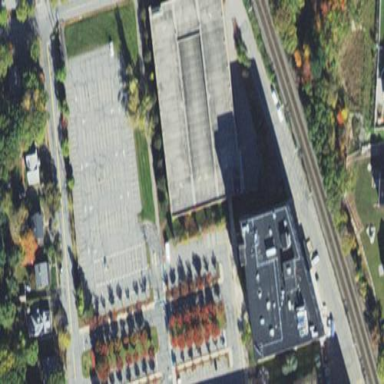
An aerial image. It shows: Multi-storey parking building.